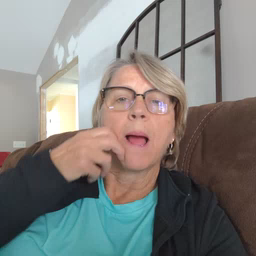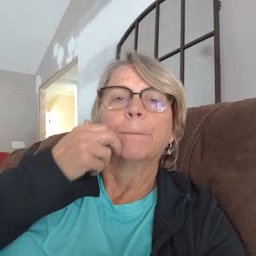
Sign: gum